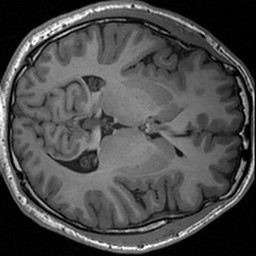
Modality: T1w
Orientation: axial
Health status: healthy
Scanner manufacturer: siemens
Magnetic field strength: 3 T
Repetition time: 1.9 s
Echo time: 0.00227 s